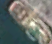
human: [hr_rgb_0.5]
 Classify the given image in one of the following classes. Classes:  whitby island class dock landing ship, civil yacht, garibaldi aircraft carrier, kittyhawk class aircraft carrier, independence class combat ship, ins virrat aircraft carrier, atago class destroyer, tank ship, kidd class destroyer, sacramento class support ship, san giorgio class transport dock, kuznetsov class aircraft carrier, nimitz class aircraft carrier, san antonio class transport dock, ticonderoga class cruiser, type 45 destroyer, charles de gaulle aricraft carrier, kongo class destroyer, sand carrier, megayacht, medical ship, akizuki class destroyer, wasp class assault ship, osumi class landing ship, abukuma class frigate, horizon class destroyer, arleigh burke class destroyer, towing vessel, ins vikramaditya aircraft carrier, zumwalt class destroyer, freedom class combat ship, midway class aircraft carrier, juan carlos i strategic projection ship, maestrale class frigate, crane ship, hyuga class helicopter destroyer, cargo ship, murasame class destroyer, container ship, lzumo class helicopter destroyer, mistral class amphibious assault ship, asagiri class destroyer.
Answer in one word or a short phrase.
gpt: Towing vessel